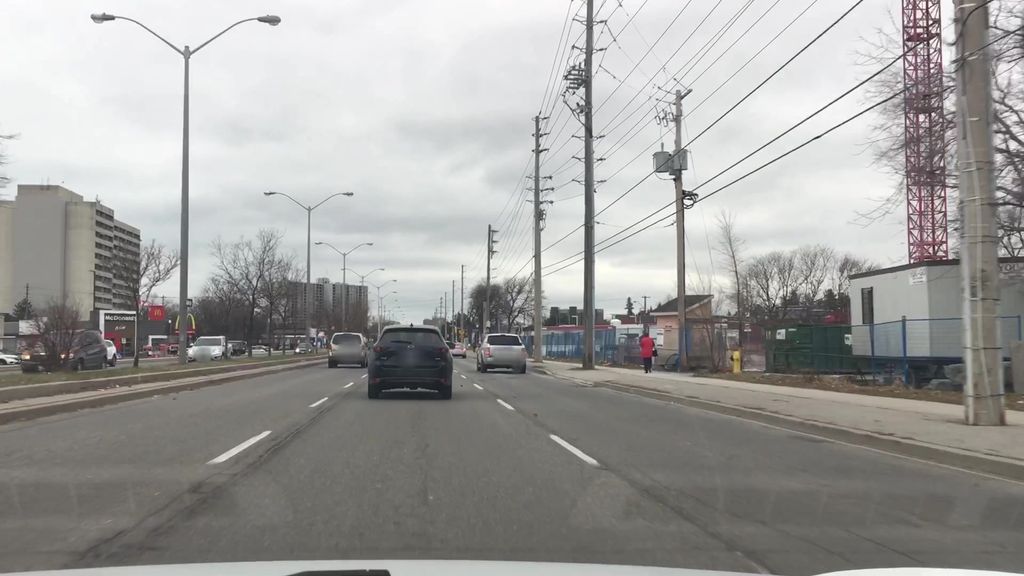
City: toronto